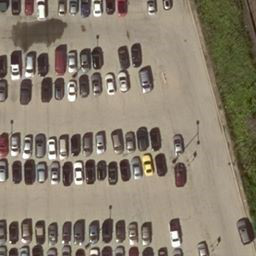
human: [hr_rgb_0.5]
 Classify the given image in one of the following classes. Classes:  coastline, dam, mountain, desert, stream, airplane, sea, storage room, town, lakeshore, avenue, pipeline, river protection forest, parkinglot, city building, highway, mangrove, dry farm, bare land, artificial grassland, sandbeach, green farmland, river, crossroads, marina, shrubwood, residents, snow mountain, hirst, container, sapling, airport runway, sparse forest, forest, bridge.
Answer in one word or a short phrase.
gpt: parkinglot